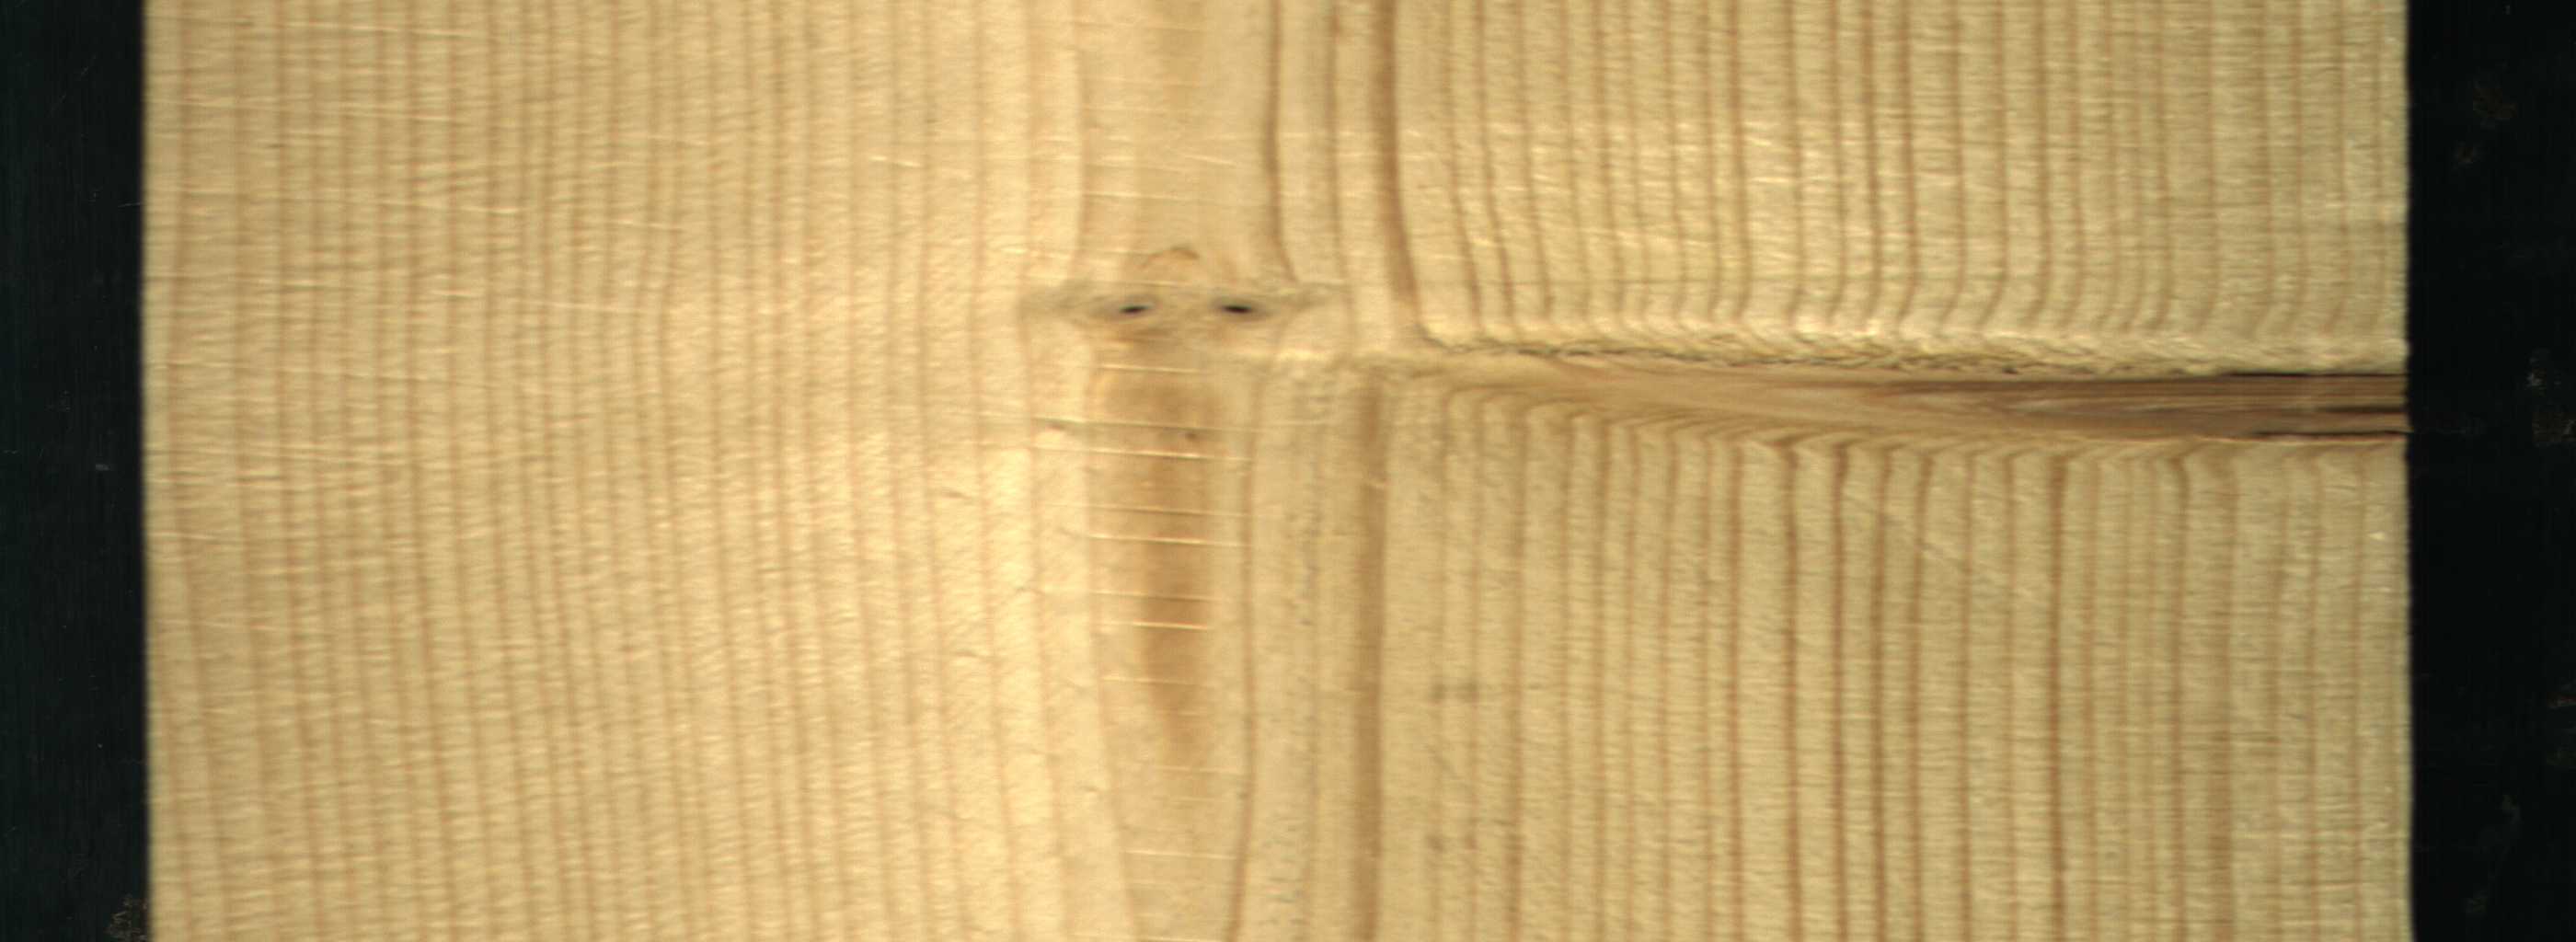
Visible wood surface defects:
Live_Knot
Live_Knot
Live_Knot